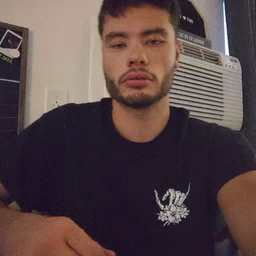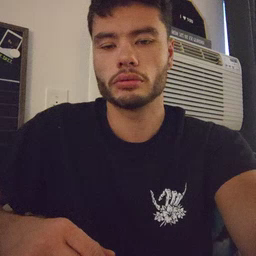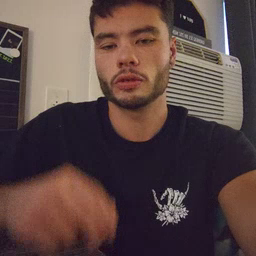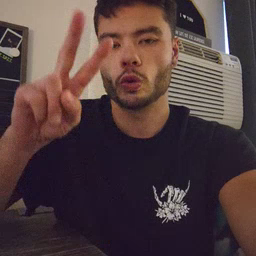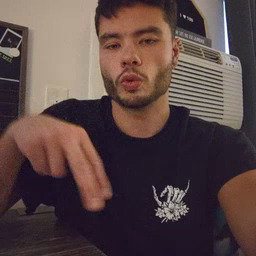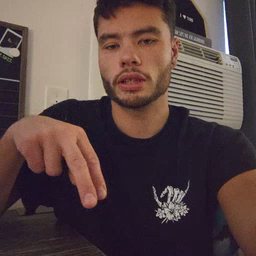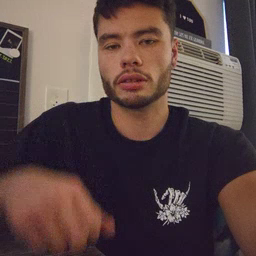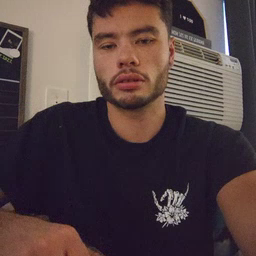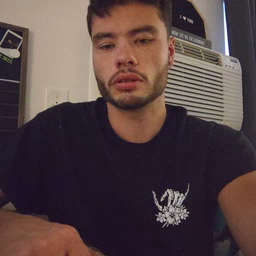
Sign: read